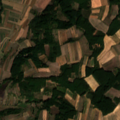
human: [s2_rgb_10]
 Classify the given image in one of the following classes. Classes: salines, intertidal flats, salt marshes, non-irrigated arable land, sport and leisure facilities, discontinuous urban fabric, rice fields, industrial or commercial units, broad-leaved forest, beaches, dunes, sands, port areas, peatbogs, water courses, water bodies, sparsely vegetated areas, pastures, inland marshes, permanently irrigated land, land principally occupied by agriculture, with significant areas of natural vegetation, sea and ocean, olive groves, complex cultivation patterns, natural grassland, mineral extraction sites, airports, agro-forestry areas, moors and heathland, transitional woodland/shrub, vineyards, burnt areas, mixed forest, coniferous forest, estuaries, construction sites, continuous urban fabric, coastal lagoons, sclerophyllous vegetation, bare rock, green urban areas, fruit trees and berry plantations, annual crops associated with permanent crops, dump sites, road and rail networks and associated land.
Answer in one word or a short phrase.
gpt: non-irrigated arable land, complex cultivation patterns, land principally occupied by agriculture, with significant areas of natural vegetation, broad-leaved forest